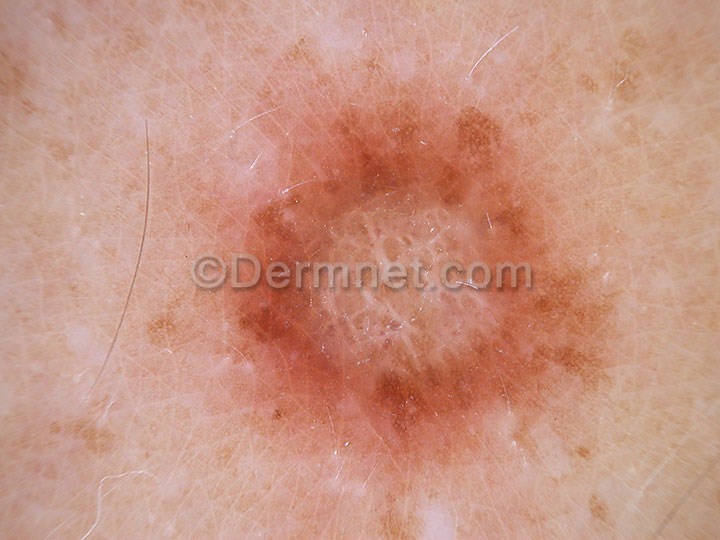
Disease: Seborrheic Keratoses and other Benign Tumors